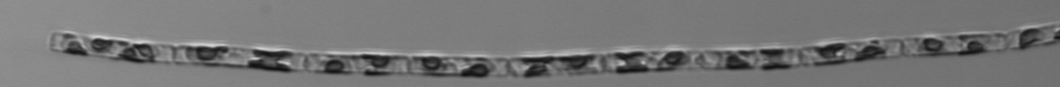
Label: Guinardia_delicatula